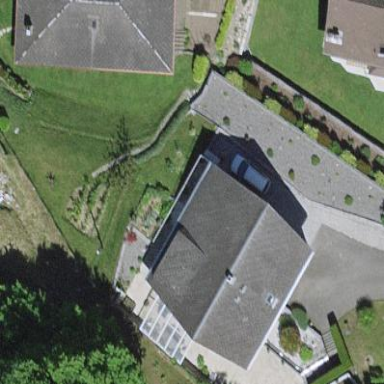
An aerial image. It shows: Gabled building with tile roof oriented across.